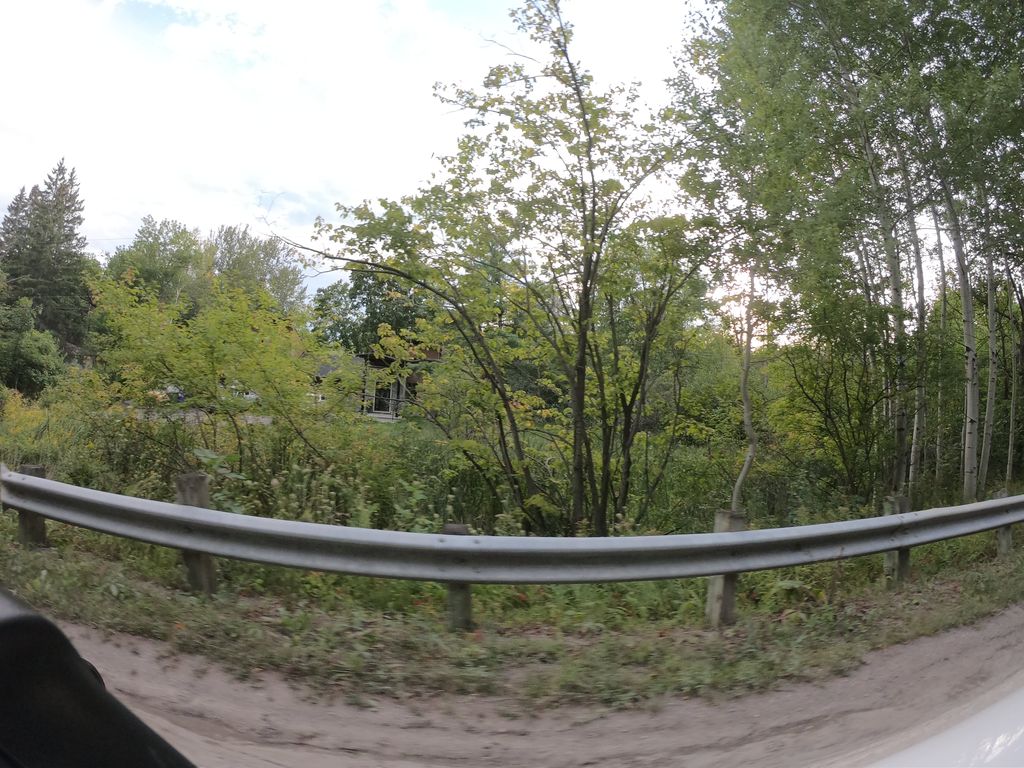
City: ottawa-gatineau